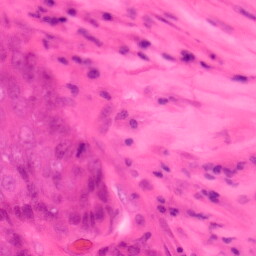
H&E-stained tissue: Colon